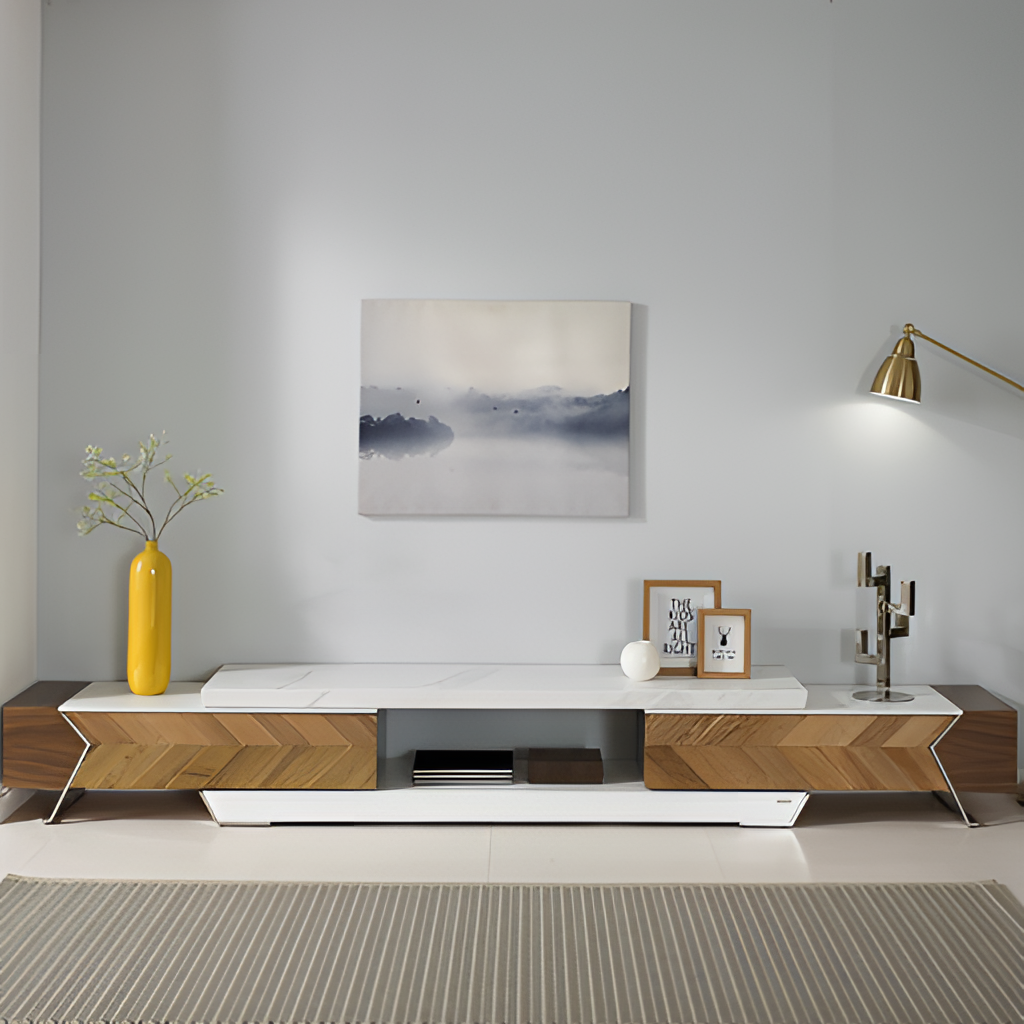
wood media console, living room, modern, beige tile flooring, with large square pattern, paint wallpaper, with solid pattern